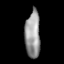
Tissue: lung
Cell type: T cells
Senescence score: 0.2394
Nuclear area (px): 696
Mean DAPI intensity: 152.675